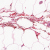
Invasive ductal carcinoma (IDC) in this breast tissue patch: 0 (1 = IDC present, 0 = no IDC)